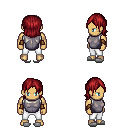
a pixel art fantasy rpg character, male body template, human, tanned skin, steel chest armor, white pants, brunette long bangs hairstyle, cloth bracers, white slippers, four views (front, back, left, right), 2x2 character sprite sheet, small pixel art, hard edges, no anti-aliasing